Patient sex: M
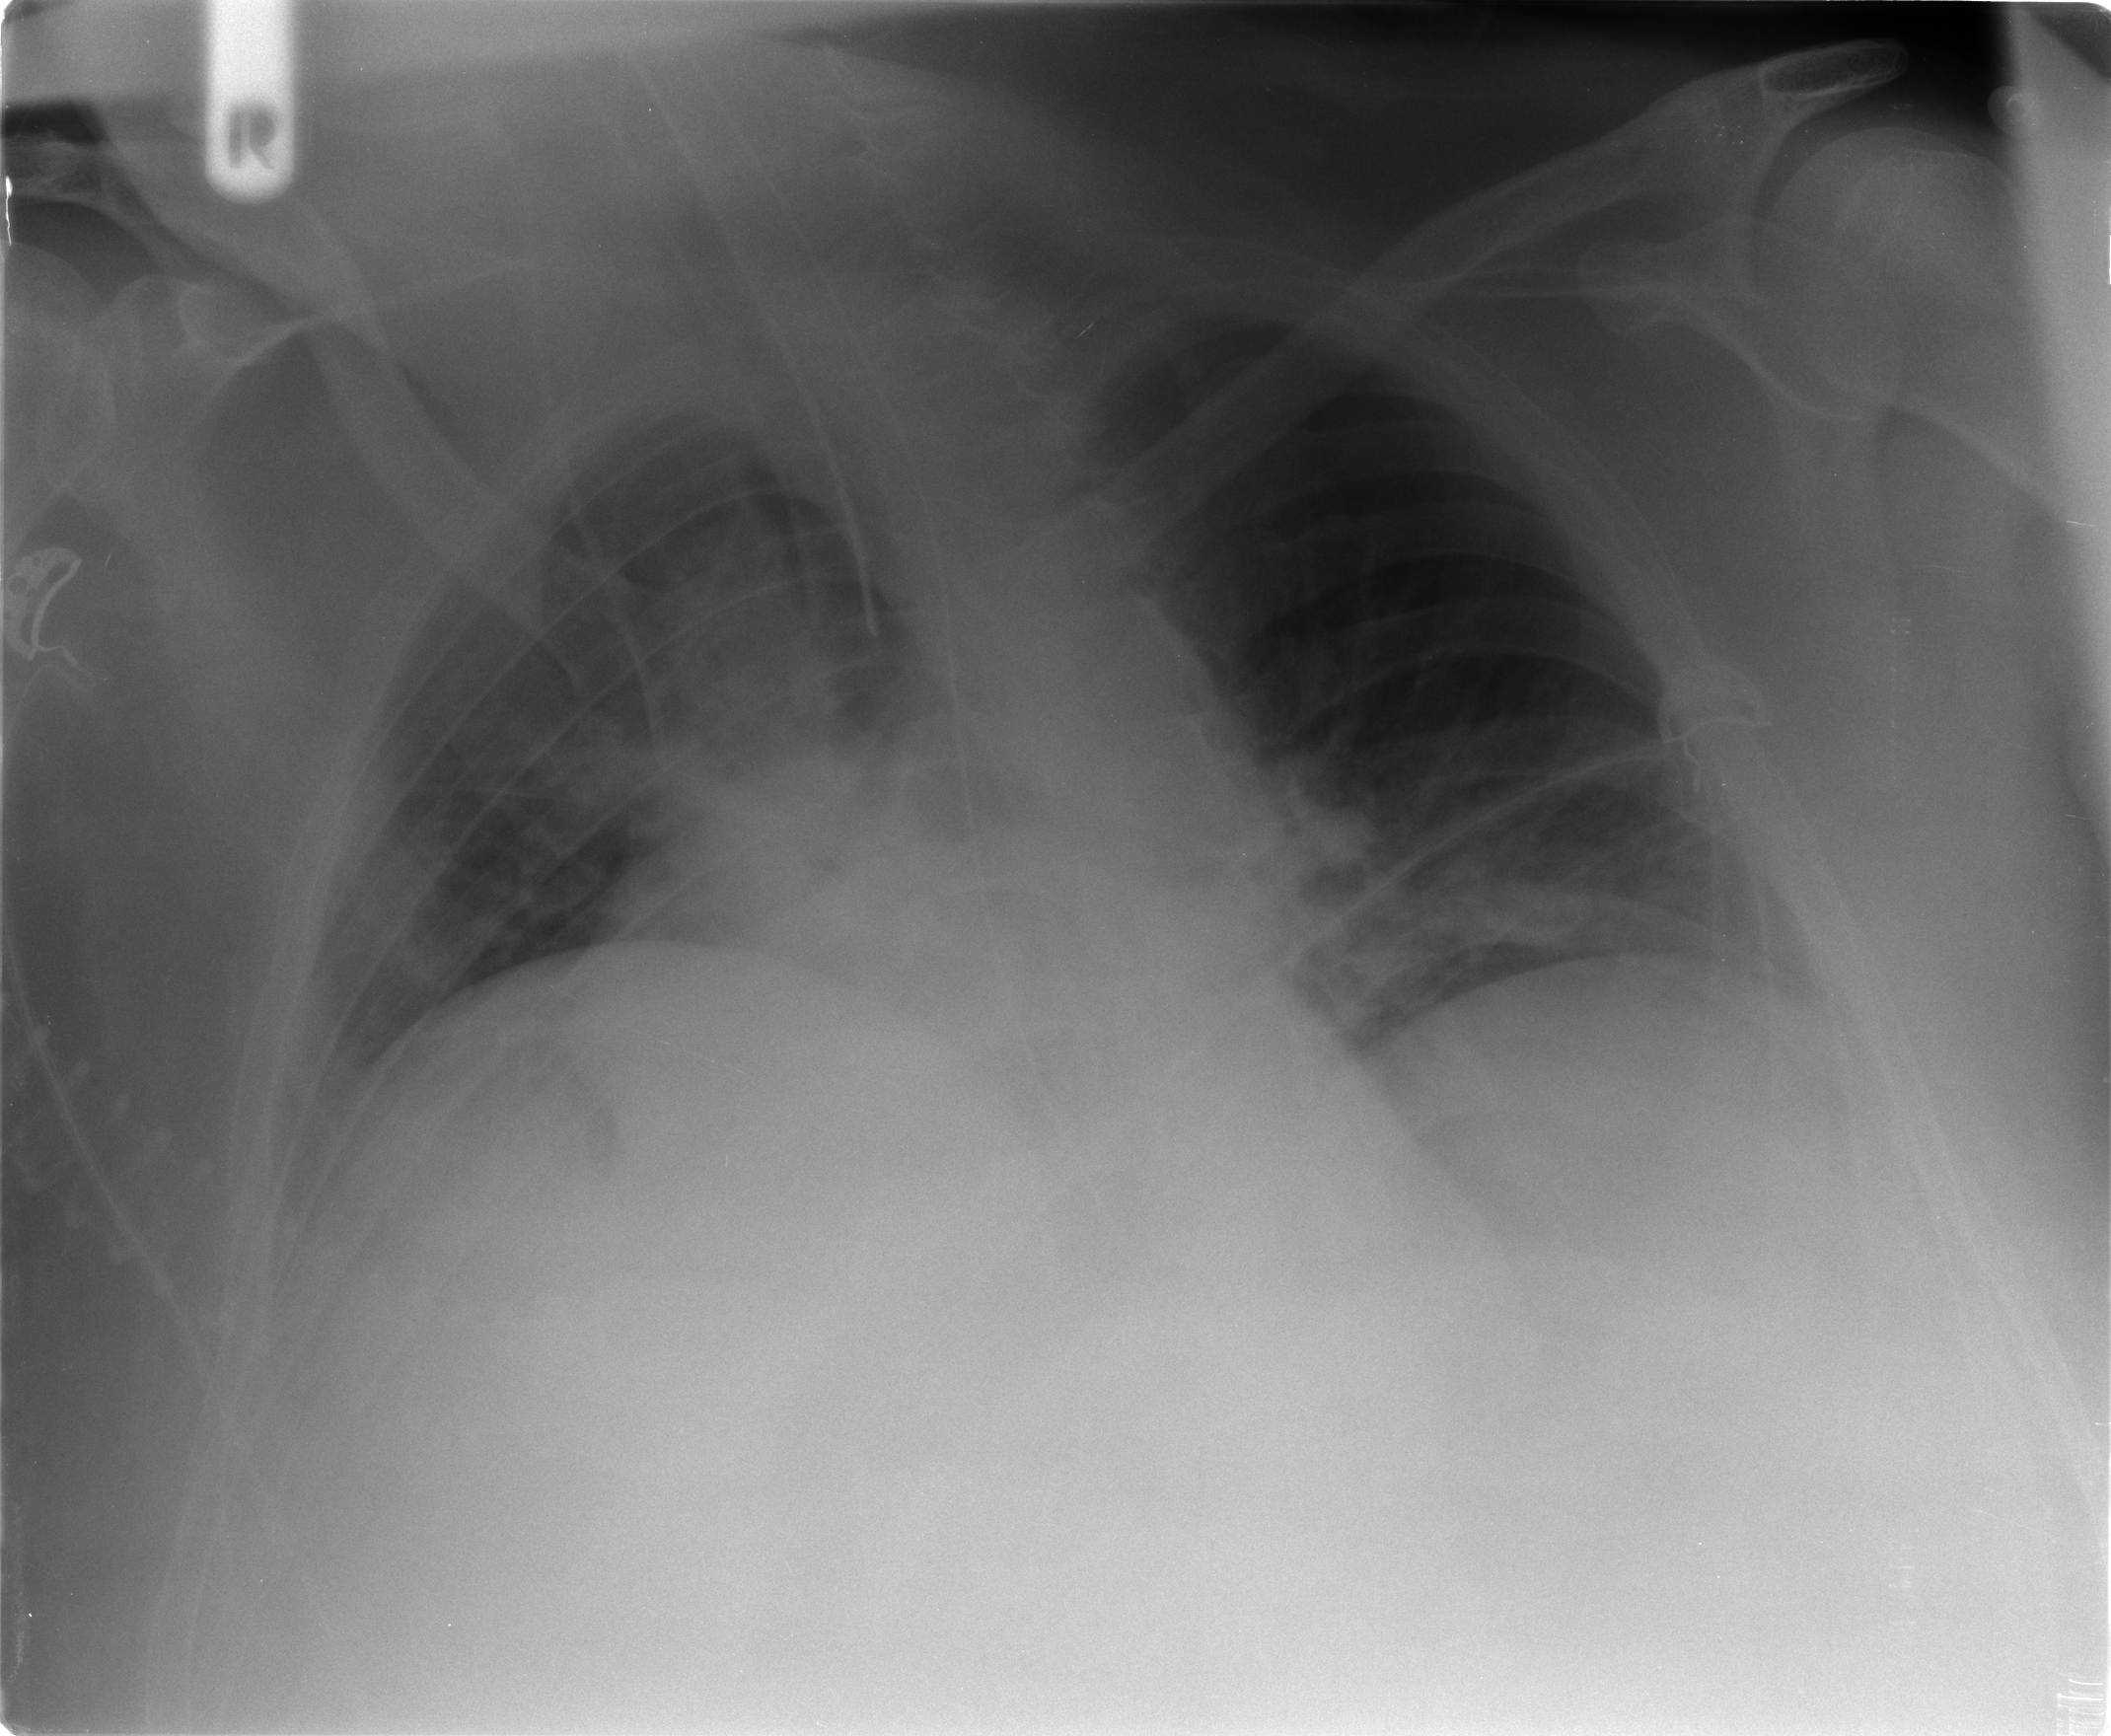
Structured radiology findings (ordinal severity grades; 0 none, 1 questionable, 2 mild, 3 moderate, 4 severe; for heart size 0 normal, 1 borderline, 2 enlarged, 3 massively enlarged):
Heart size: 2
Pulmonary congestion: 1
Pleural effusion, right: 0
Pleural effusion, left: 0
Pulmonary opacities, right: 0
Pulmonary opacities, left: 0
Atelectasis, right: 2
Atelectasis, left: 2